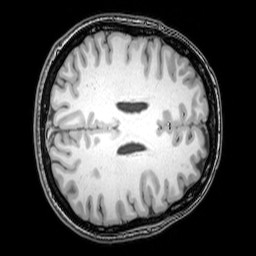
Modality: T1w
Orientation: axial
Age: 25
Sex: female
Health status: healthy
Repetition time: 0.081 s
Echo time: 0.037 s